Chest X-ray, PA view. Patient: 46 years old, sex F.
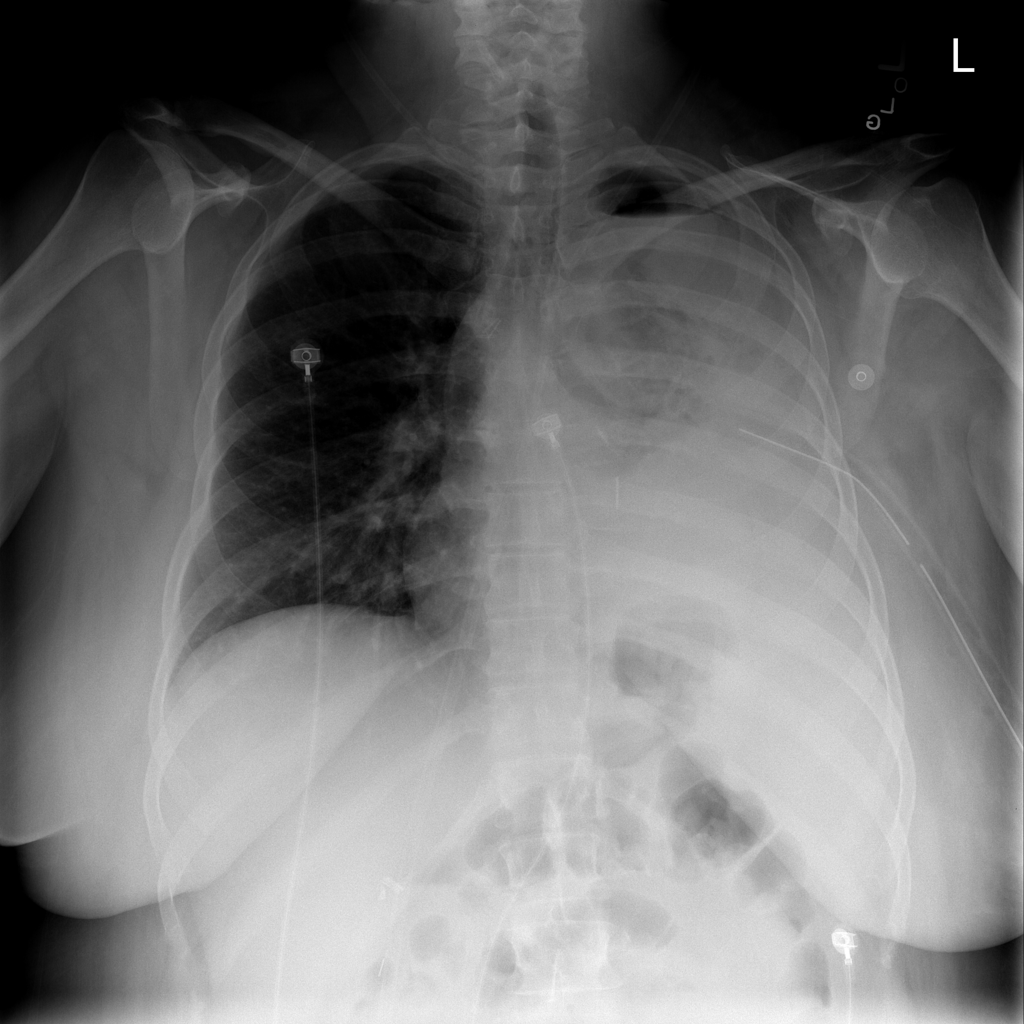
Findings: Pneumothorax